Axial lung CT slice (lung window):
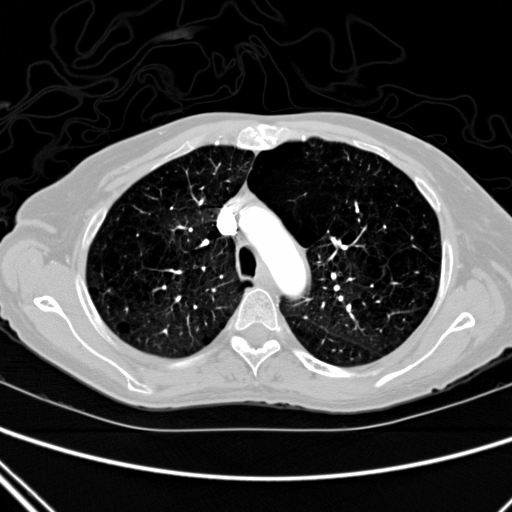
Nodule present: no